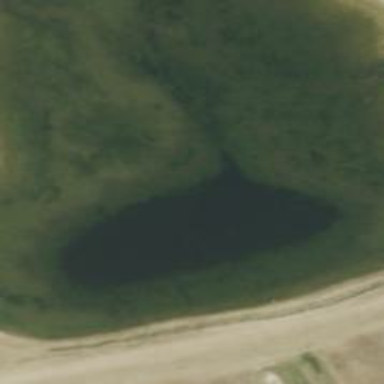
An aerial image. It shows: Reservoir.